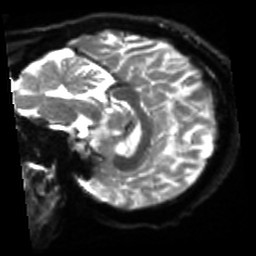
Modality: sbref
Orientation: sagittal
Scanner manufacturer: siemens
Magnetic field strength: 3 T
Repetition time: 4 s
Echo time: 0.0594 s